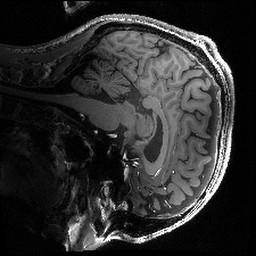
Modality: T1w
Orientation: sagittal
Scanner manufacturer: siemens
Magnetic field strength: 6.98 T
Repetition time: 2.4 s
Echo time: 0.00283 s